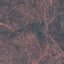
Land use / land cover class: HerbaceousVegetation